Field crop: tomato
Growth stage: 2
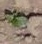
Species: solanum